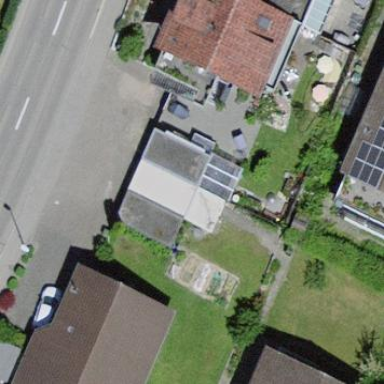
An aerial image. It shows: Flat-roofed garage.